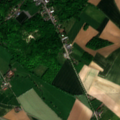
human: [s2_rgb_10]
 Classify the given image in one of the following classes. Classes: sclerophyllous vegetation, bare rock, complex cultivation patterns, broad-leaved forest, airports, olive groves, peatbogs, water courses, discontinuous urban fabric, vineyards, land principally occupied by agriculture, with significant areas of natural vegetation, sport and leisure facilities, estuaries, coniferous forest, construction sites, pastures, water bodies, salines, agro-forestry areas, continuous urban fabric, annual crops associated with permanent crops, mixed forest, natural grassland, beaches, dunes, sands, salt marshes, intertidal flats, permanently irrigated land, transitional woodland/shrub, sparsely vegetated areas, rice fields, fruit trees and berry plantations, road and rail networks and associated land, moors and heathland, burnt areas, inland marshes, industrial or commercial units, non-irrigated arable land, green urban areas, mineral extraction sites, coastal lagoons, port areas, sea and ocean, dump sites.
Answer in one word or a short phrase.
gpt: discontinuous urban fabric, non-irrigated arable land, pastures, broad-leaved forest